Question: When I create a new android app using Android Studio and export the APK file, the resulting file is 914kb in size. I did not add any code or resources. How can I bring the size to the bare minimum.
Thanks in advance.
Update: Enabled proguard, that brought down the size to 564kb. I extracted the apk and saw there are so many drawable folders in the apk

All these folders contains PNG files with names starting with "abc_ic.." . Is there a way to exclude them?
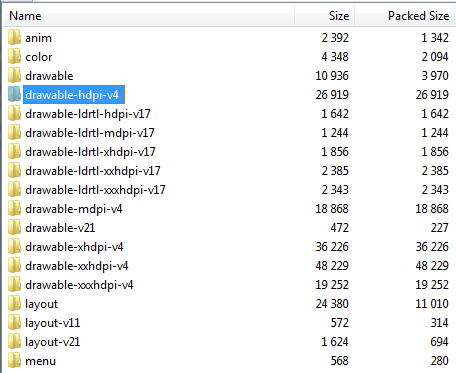
Answer: I think you can Use 'Android ProGuard tool'. The ProGuard tool shrinks, optimizes, and obfuscates your code by removing unused code and renaming classes, fields, and methods with semantically obscure names. The result is a smaller sized .apk file that is more difficult to reverse engineer.
For more details, please refer <URL>.
You can try to remove reference's libary(seem you added android-support-v7 to your project).